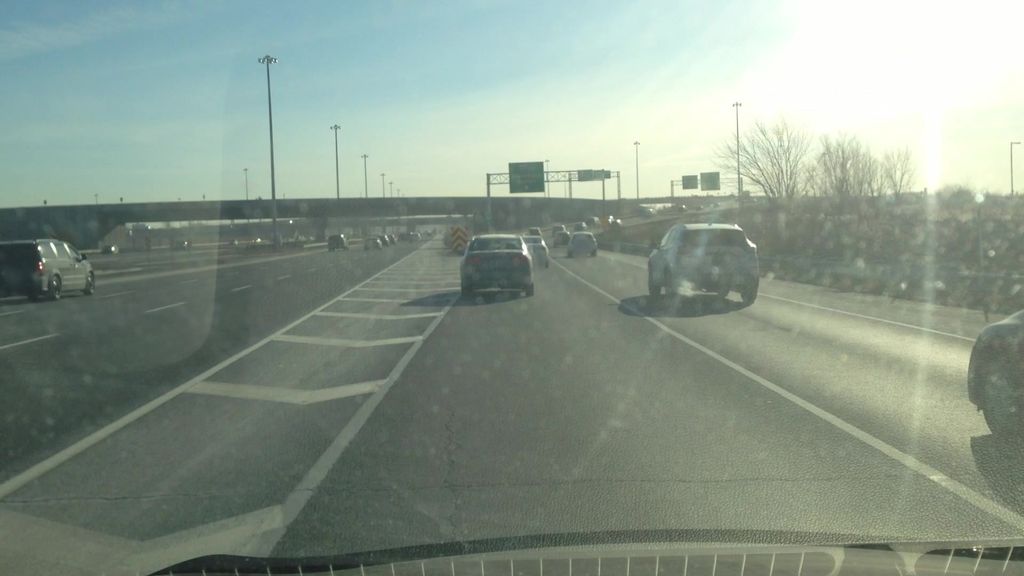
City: montreal